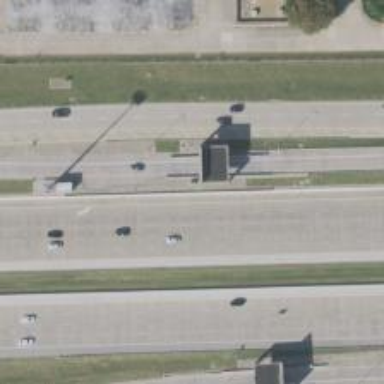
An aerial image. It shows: Toll gantry on the road.